Interaction volume radius: 5 \u00c5
Interaction volume height: 10 \u00c5
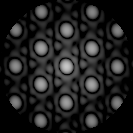
Disorder parameter: 0.006876